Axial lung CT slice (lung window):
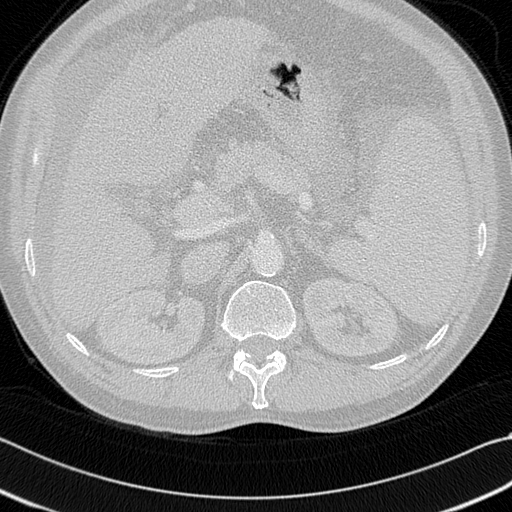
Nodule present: no